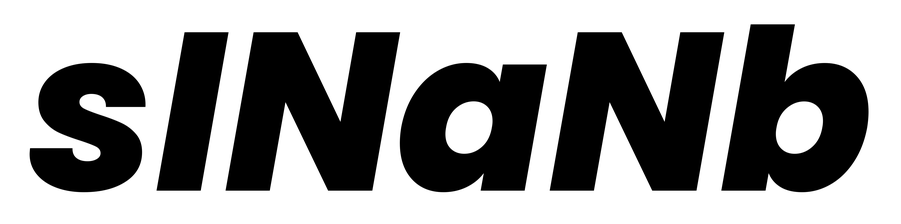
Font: Poppins-ExtraBoldItalic